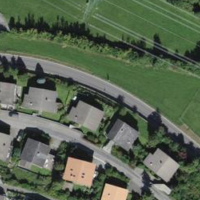
EUNIS habitat code: 54
Species observed at this site:
Milvus milvus
Pholidoptera griseoaptera
Acer pseudoplatanus